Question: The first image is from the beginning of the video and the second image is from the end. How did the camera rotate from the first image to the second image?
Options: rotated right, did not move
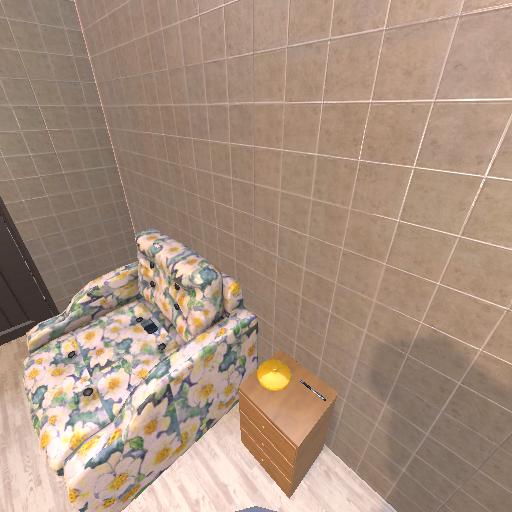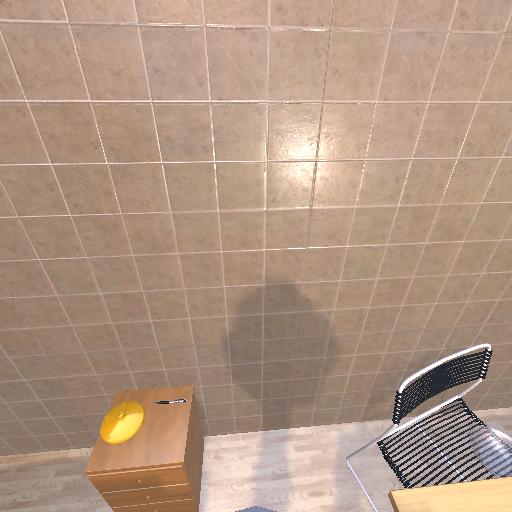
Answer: rotated right